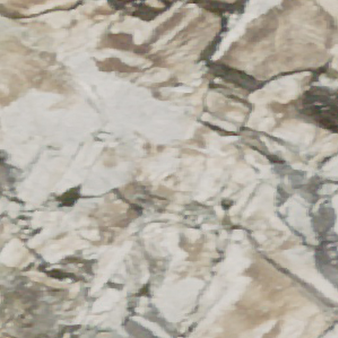
Label: other